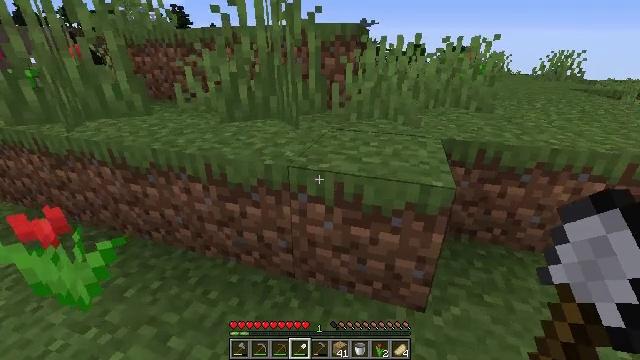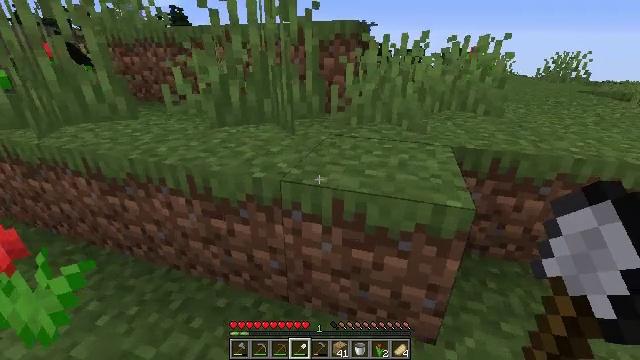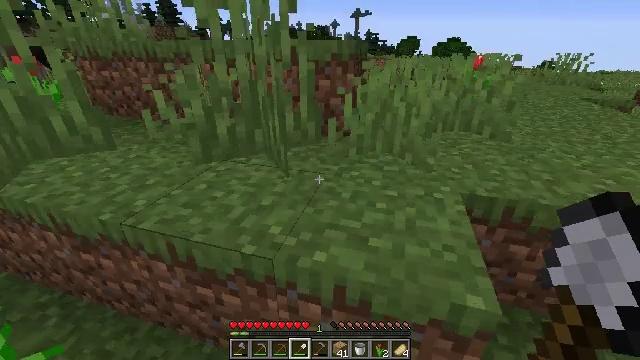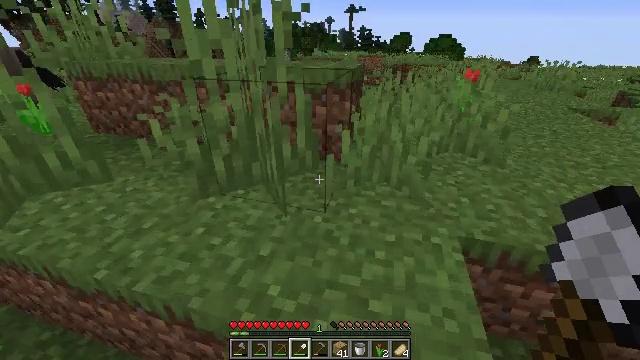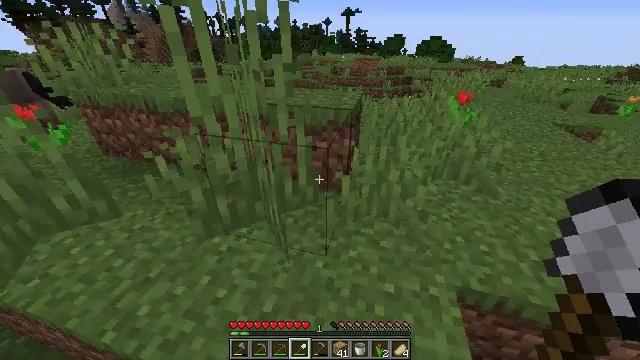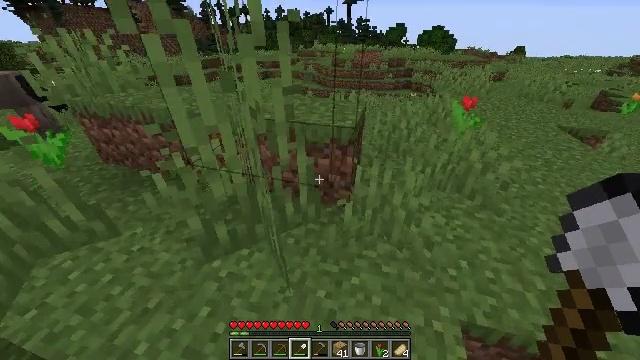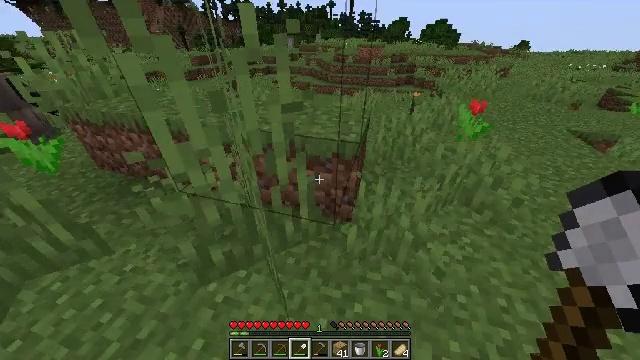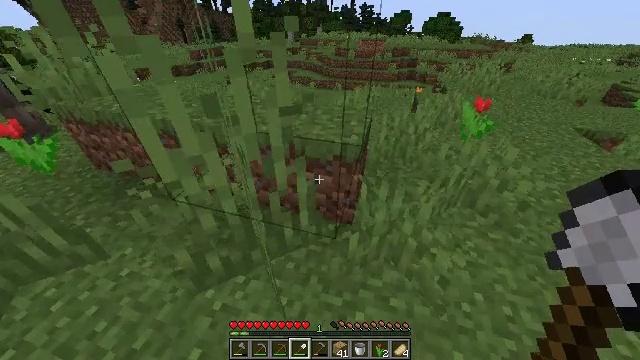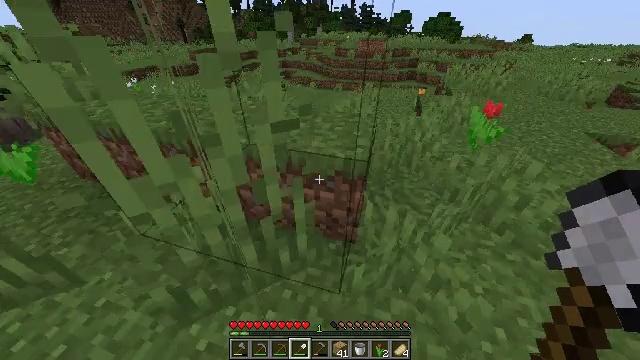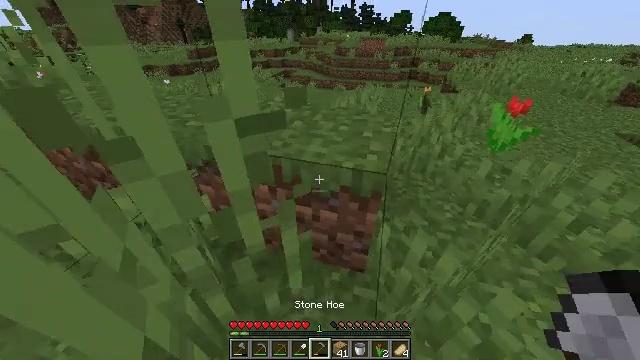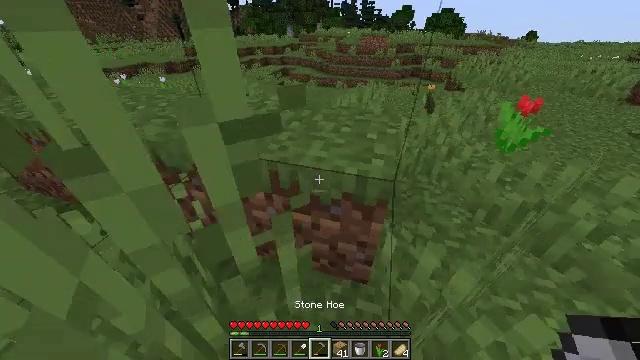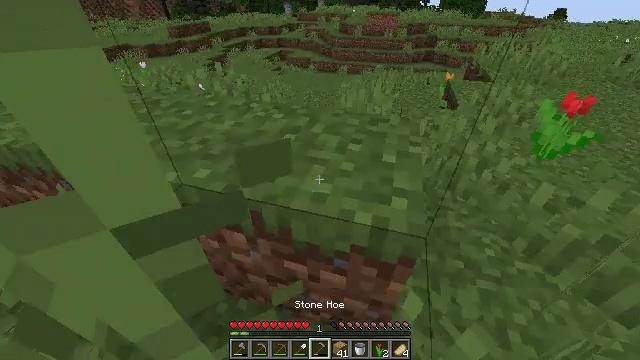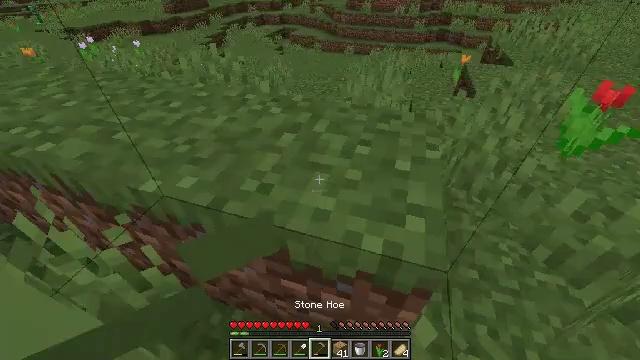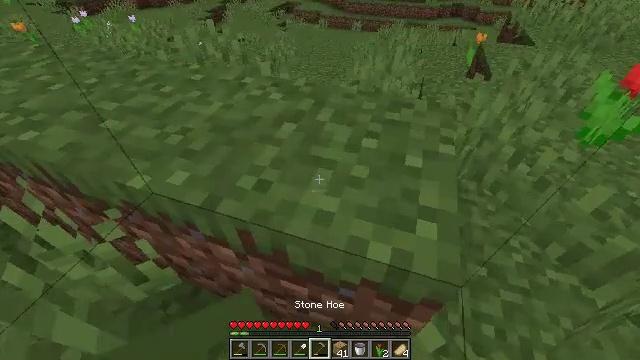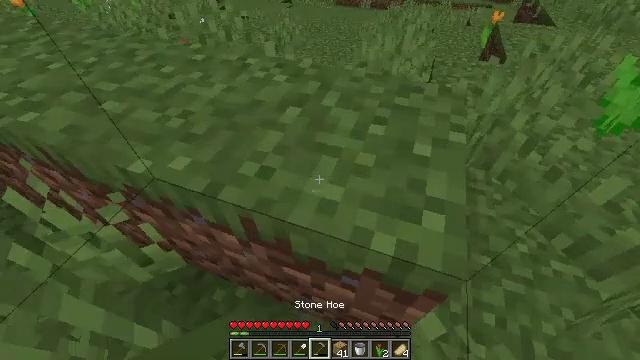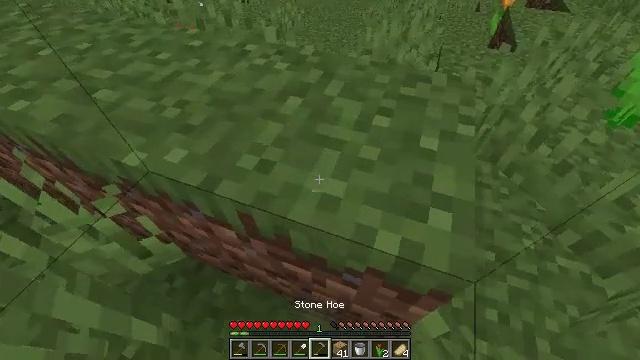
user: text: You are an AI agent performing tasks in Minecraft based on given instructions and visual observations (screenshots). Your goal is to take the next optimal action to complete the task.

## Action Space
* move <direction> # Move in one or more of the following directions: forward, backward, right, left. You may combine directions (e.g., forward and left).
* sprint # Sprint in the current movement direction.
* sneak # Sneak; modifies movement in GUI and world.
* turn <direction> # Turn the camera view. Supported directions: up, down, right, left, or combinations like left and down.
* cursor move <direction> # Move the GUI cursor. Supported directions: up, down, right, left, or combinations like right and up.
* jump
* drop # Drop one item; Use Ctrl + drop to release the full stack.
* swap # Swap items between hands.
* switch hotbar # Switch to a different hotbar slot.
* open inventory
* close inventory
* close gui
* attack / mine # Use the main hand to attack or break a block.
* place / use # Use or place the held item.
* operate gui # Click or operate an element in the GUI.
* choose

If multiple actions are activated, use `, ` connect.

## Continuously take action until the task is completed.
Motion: motion action
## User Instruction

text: Clear away tall grass.
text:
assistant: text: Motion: move forward
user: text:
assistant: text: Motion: move forward, sprint, turn right and down, jump
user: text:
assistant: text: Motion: move forward, sprint, turn down, jump
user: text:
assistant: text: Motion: move forward, sprint, turn down, jump
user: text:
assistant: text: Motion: move forward, sprint, turn down, jump
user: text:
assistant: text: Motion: move forward, sprint, turn down, jump
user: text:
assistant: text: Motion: move forward, sprint, turn down
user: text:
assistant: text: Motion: move forward
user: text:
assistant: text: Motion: no_op
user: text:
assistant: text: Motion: no_op
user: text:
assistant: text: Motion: no_op
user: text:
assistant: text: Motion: turn left and down
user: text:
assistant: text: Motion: turn left and down
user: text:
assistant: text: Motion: turn left and down
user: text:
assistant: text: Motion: turn down
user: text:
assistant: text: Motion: move back
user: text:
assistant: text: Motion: move back
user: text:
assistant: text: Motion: move back
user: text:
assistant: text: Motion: move back
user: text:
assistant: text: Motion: turn left
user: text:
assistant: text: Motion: turn left
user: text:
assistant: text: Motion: turn left
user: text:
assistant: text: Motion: turn left
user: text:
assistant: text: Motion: turn left
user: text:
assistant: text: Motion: no_op
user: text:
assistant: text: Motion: attack / mine
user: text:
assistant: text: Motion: turn right, attack / mine
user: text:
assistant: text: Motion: turn right, attack / mine
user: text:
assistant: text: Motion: turn right, attack / mine
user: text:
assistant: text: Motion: turn right, attack / mine